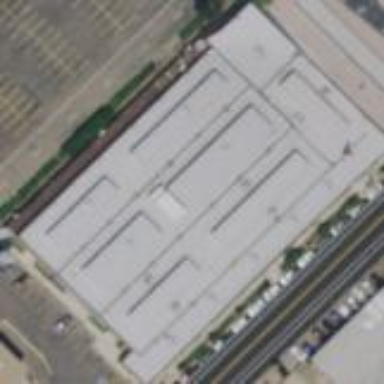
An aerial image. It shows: Commercial building with grey roof.